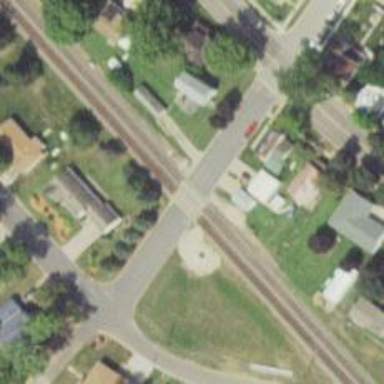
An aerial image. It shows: Railway level crossing.